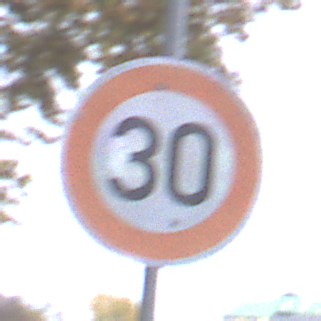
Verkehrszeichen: Geschwindigkeit30
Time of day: MorningAfternoon
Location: Outdoor (Urban)
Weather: Overcast
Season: NotSpecified
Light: Natural